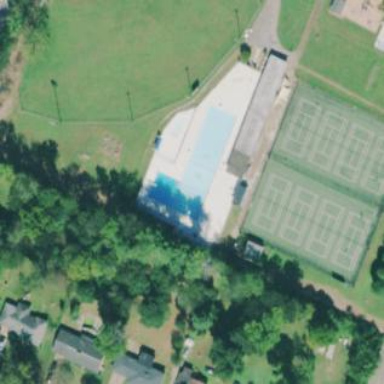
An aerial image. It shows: Swimming pool within leisure land area designed for swimming activities.